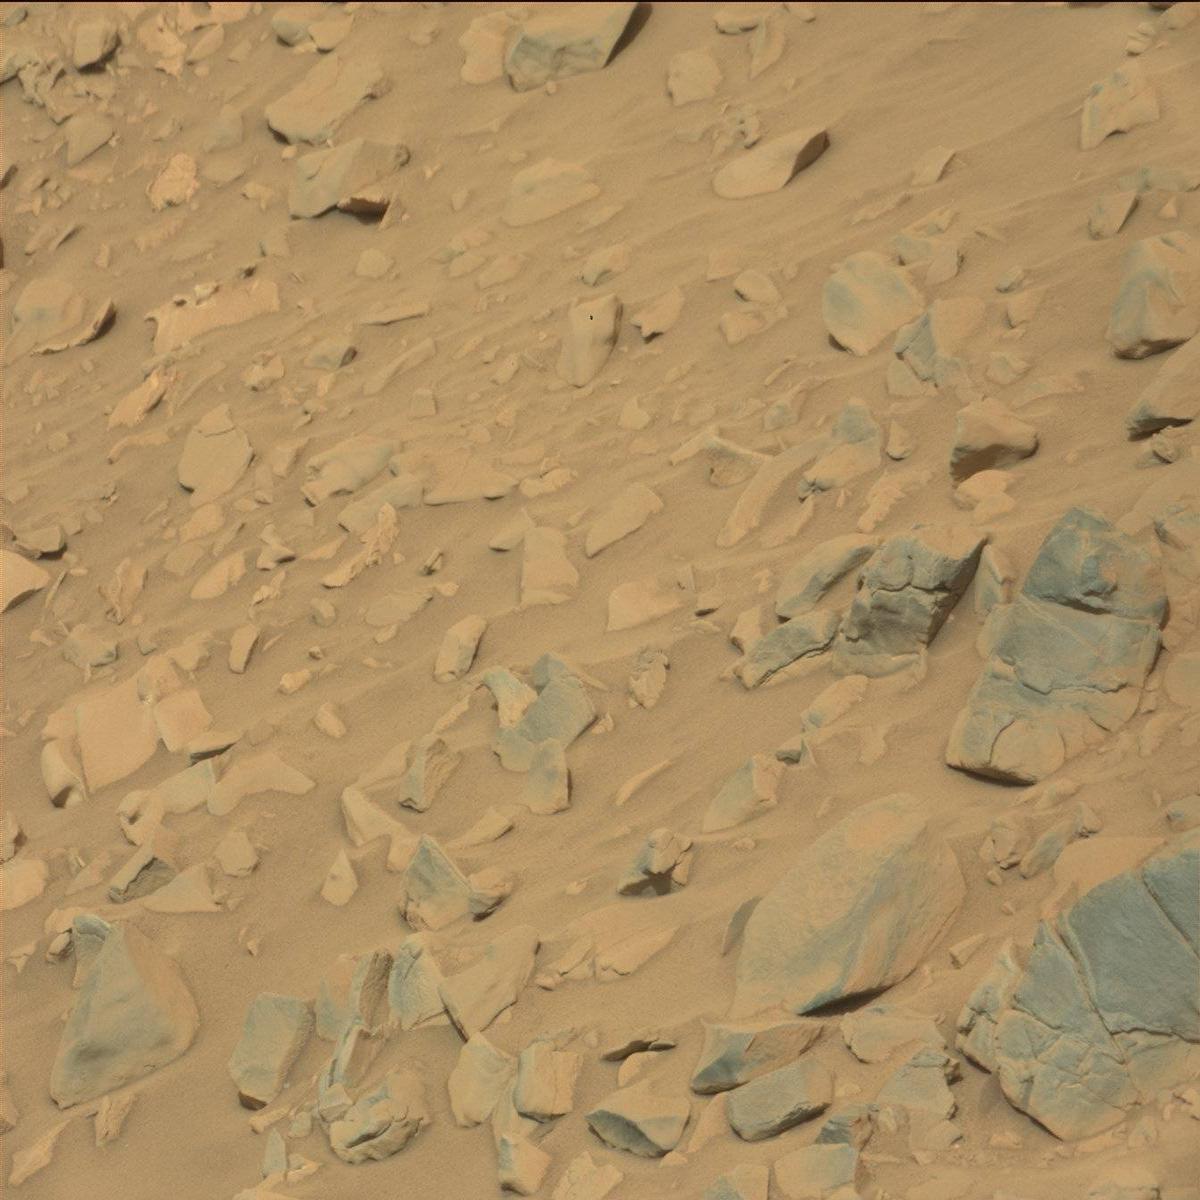
Terrain classes present: Bedrock, Sand / Soil